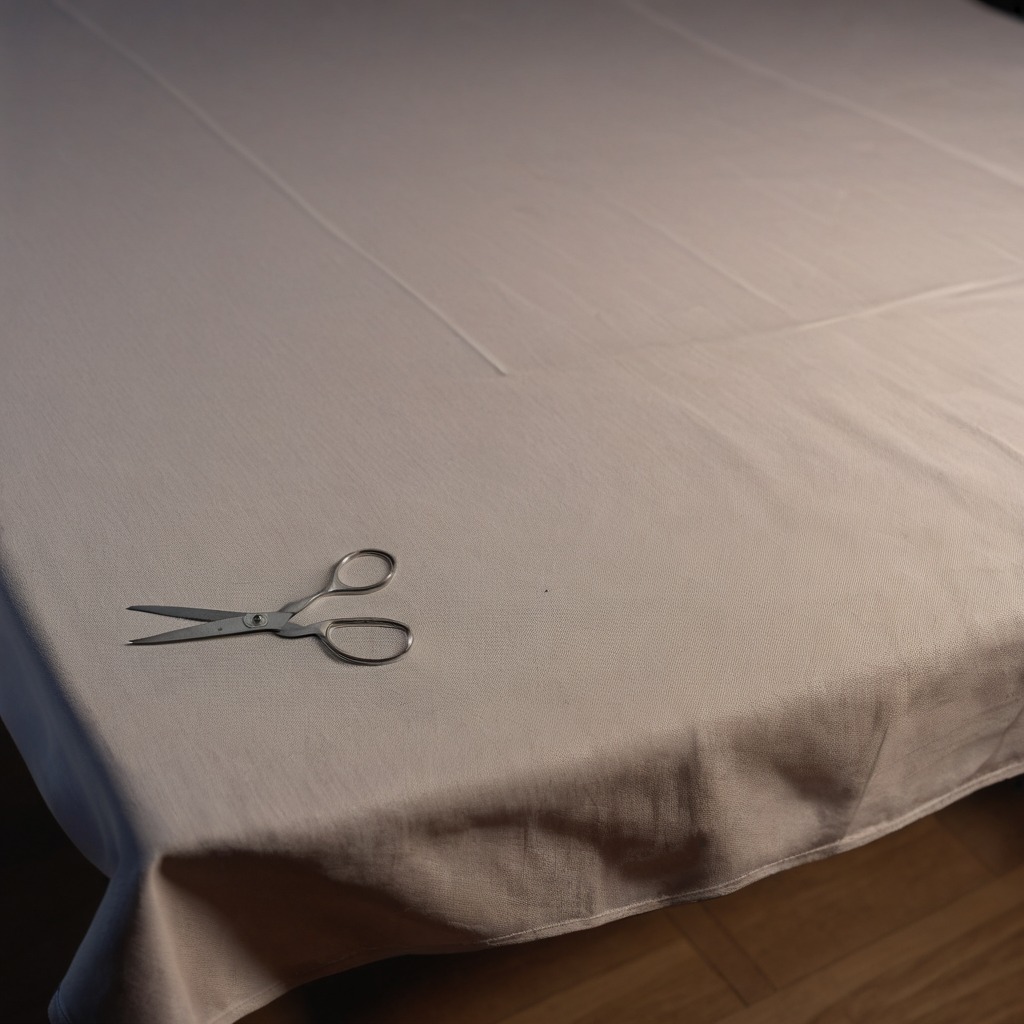
A scissor lies on the wooden table in the workshop at night.